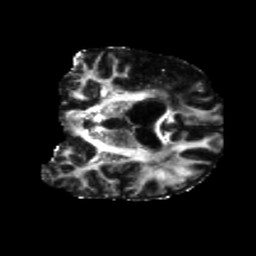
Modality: FA
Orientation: coronal
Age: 61
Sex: male
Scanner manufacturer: siemens
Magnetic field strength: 3 T
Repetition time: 5.25 s
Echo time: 0.08 s